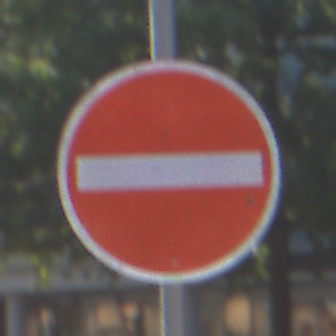
Verkehrszeichen: VerbotDerEinfahrt
Umgebung: Outdoor, Urban
Tageszeit: MorningAfternoon
Wetter: Clear
Licht: Natural
Jahreszeit: NotSpecified
Kontrast: HighContrast